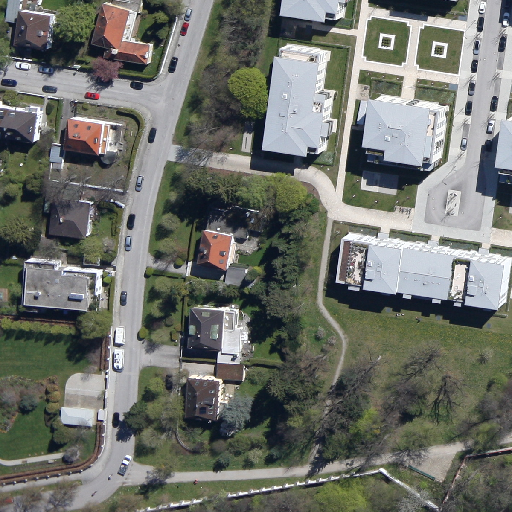
Referring expression: impervious surface